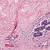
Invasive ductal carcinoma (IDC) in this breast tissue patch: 0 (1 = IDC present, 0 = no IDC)